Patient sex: M
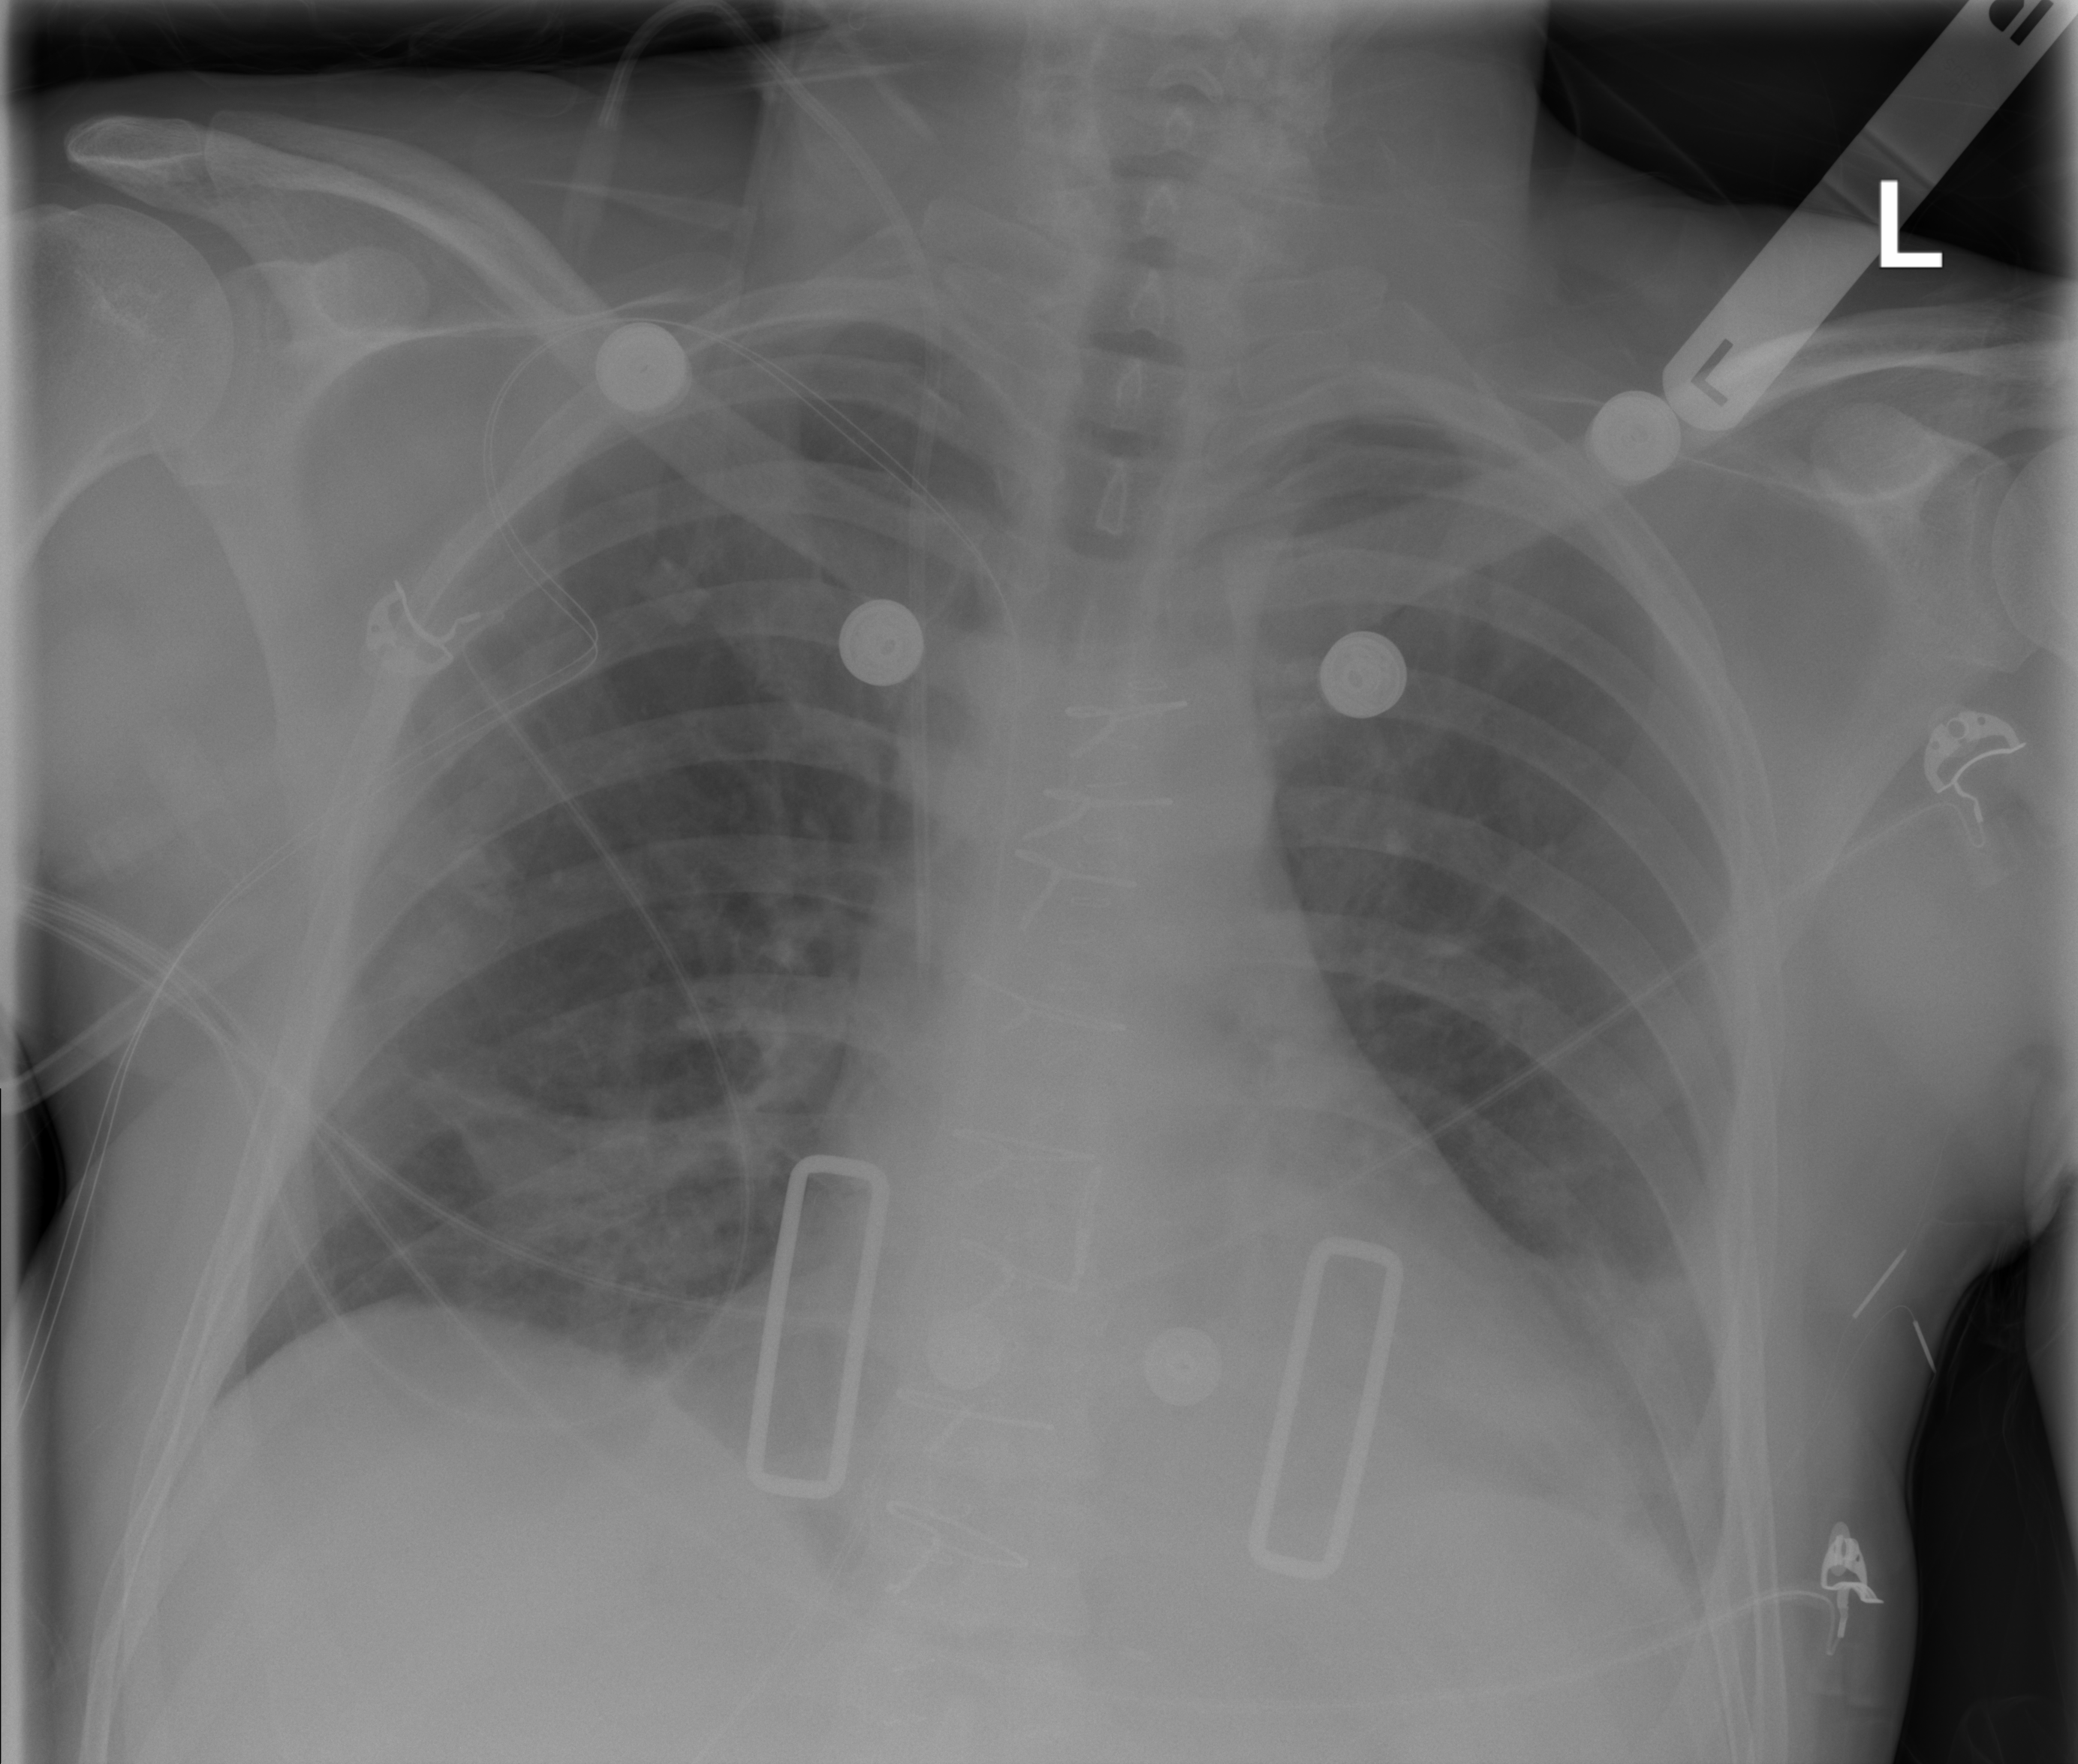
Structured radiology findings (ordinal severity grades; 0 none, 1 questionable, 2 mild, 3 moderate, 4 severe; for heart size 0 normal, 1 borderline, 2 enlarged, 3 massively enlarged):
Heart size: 2
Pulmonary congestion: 2
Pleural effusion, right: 0
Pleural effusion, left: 2
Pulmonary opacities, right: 2
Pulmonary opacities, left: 0
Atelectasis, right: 2
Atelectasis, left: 2